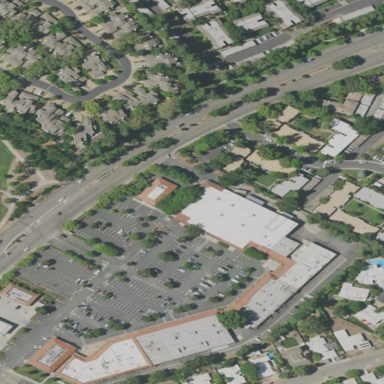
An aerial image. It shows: Retail building in mall.